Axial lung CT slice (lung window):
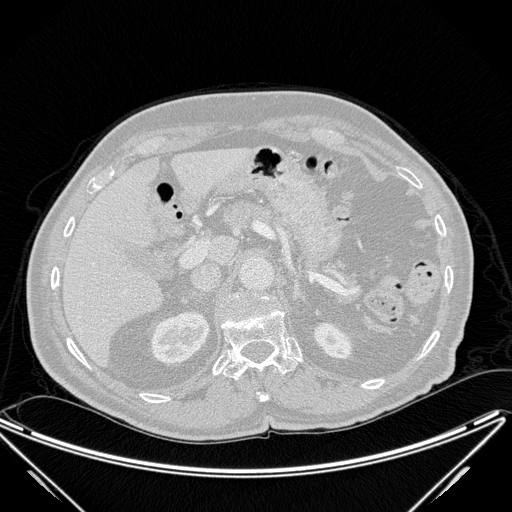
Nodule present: no